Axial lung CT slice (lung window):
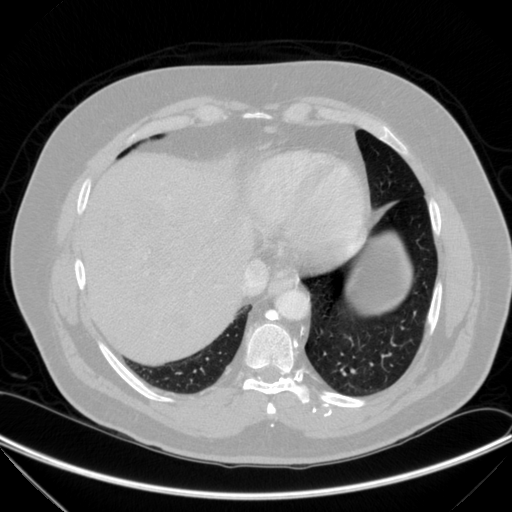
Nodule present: no